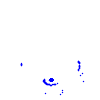
Particle: electron